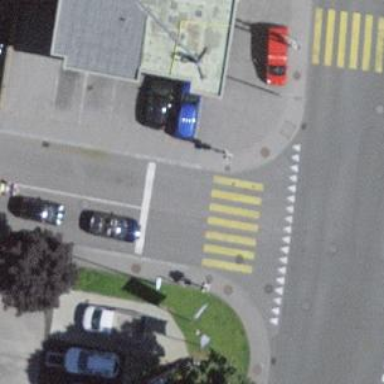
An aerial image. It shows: Road crossing with traffic signals.